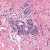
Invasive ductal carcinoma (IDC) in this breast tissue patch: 0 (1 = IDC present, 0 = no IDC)